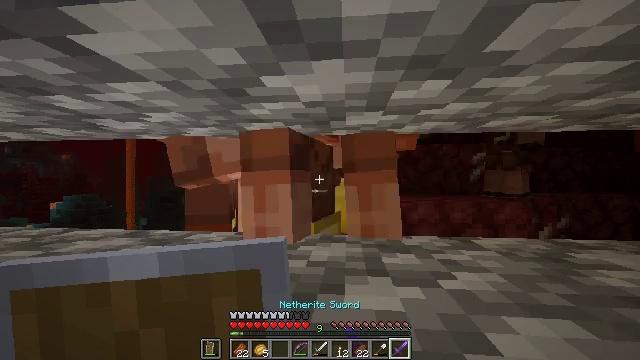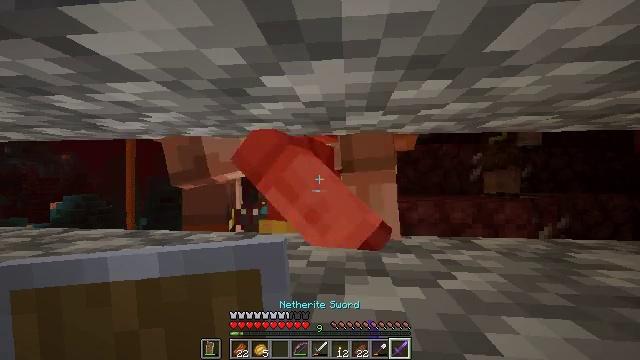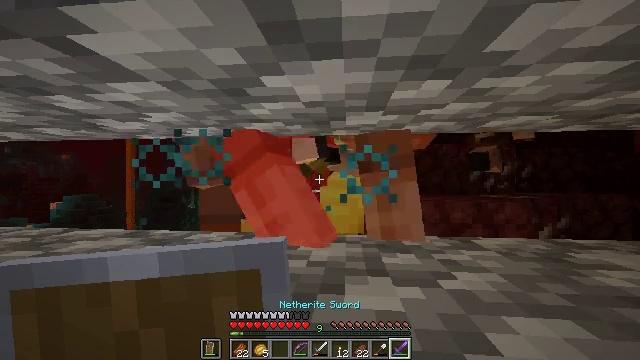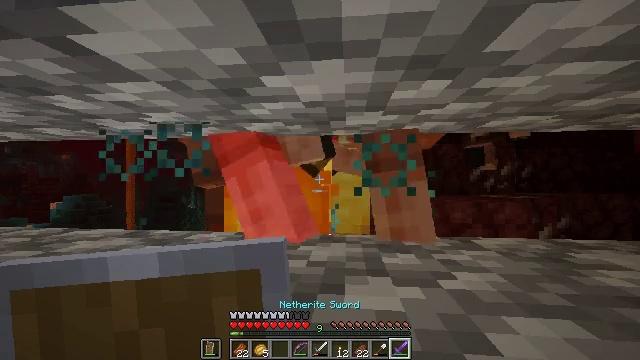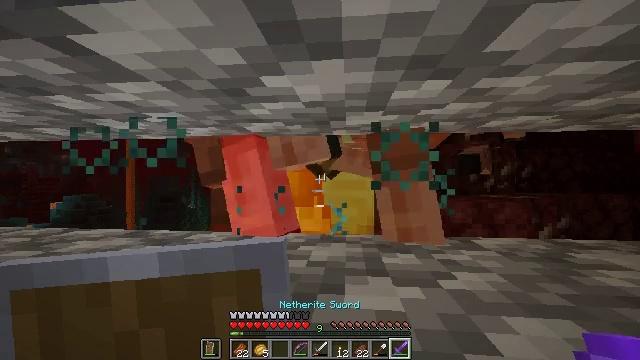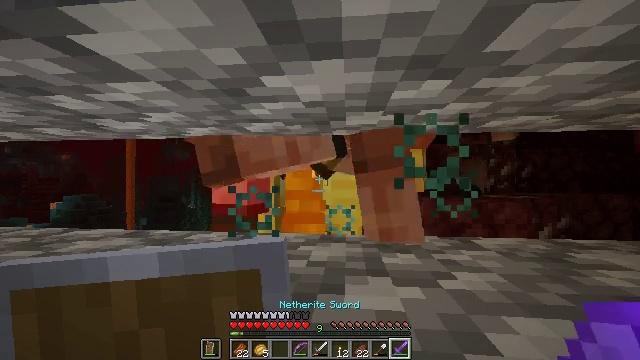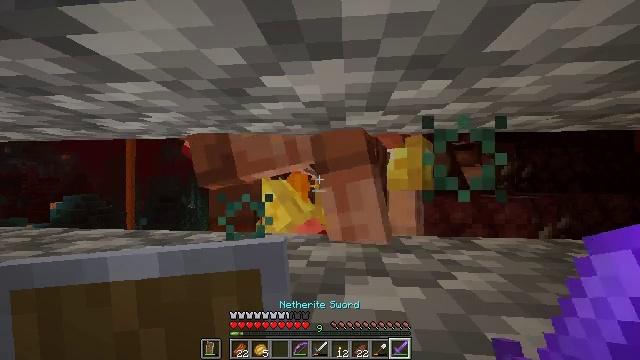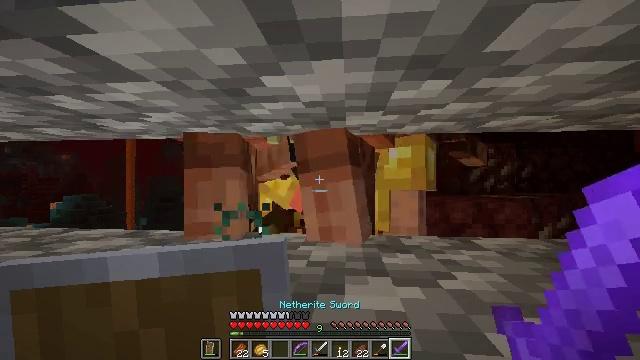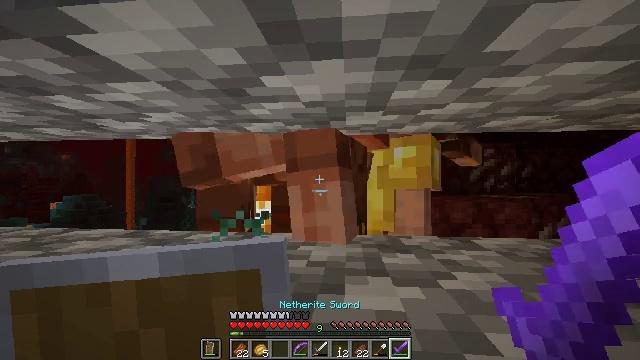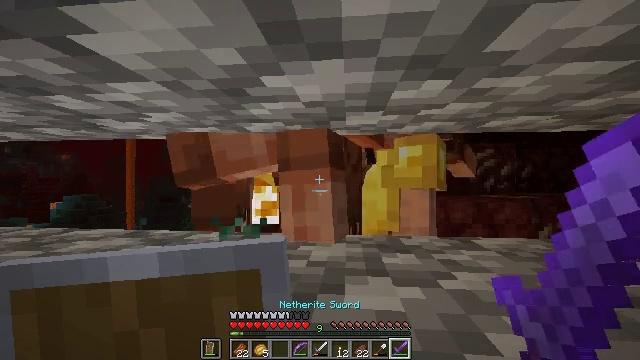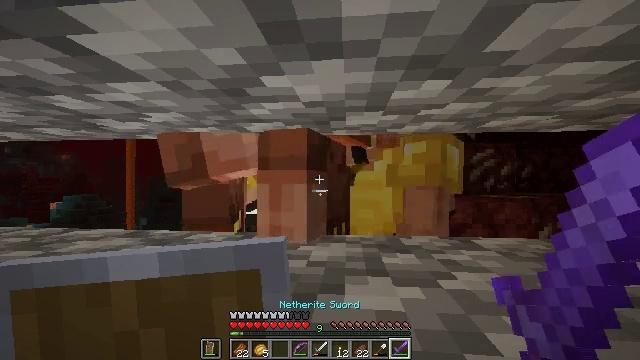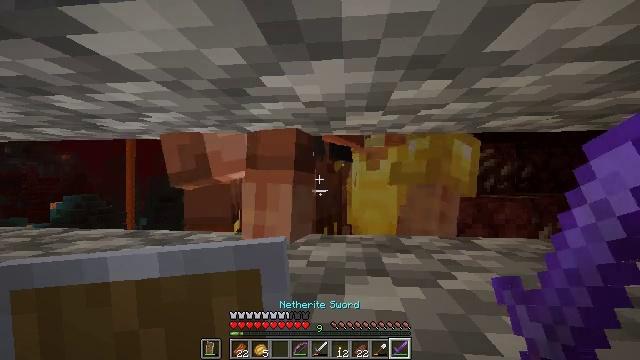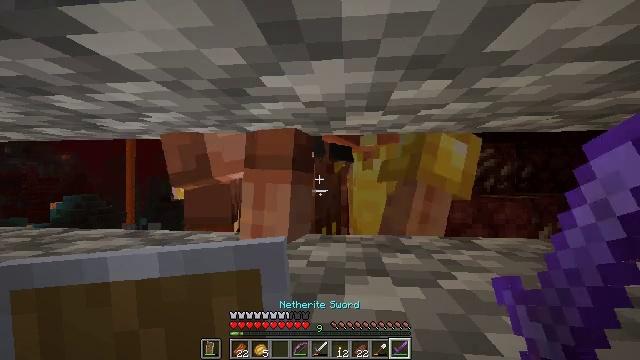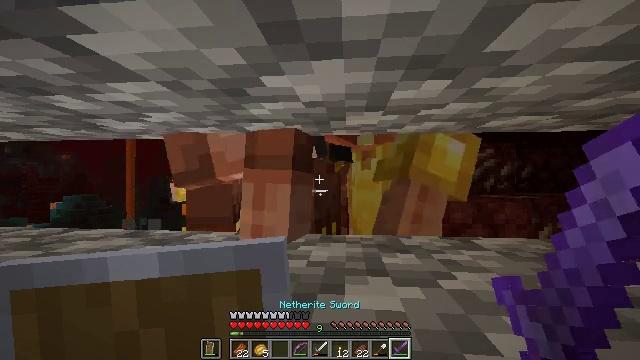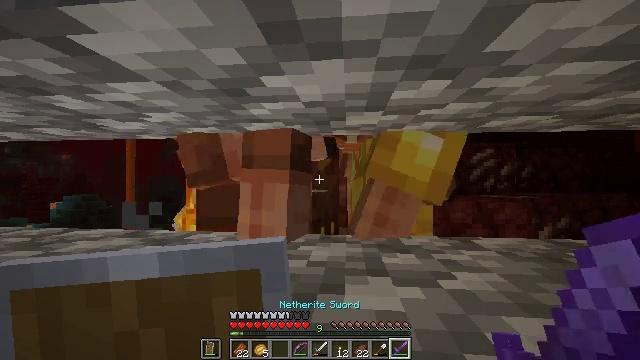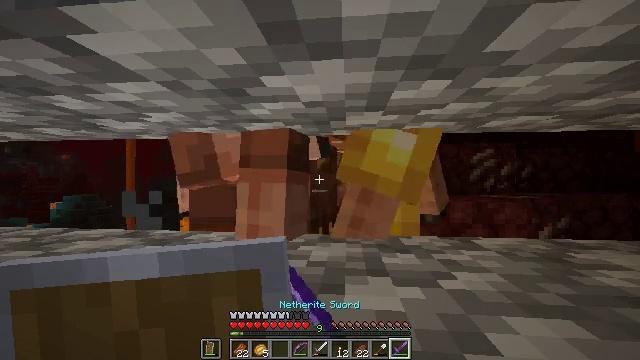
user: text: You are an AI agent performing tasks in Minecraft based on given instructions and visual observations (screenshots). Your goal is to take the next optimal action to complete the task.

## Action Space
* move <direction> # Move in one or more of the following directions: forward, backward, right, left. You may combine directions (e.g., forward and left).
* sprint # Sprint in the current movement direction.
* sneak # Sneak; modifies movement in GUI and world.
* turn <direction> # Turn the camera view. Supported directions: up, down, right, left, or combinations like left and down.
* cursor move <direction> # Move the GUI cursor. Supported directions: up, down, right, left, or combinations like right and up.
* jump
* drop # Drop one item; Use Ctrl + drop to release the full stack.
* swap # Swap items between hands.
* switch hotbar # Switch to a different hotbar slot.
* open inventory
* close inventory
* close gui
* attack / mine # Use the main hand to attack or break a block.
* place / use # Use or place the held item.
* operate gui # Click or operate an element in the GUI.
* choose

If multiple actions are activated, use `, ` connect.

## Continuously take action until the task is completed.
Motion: motion action
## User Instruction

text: Hunt the piglin.
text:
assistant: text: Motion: sneak
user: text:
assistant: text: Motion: sneak
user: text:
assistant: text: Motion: sneak
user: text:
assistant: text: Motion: sneak
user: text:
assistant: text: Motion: sneak
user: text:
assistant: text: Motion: sneak
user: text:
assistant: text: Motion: sneak
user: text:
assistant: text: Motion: sneak
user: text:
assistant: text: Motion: sneak
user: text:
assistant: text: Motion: sneak
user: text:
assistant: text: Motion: sneak
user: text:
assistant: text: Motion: sneak
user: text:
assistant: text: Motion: sneak
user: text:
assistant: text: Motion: sneak, attack / mine
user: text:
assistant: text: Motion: sneak, attack / mine
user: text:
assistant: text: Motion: sneak, attack / mine
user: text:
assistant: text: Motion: sneak, attack / mine
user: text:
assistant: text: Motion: sneak
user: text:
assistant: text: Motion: sneak
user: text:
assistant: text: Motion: sneak
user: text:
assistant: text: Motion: sneak
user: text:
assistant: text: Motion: sneak
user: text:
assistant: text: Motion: sneak
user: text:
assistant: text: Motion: sneak
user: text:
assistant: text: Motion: sneak
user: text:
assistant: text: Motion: sneak
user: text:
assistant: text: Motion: sneak
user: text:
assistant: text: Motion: sneak
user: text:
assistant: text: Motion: sneak
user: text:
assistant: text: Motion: sneak